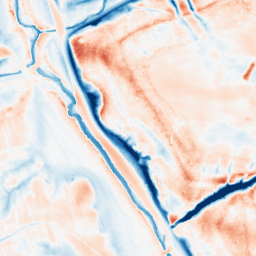
Category: trend_removal
Decomposition family: local_polynomial
Decomposition parameters: window_size: 31
degree: 3
Upsampling method: edge_directed
Upsampling parameters: scale: 2
Upsampling scale: 2